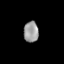
Tissue: lung
Cell type: Myeloid cells
Senescence score: 0.5633
Nuclear area (px): 300
Mean DAPI intensity: 155.273